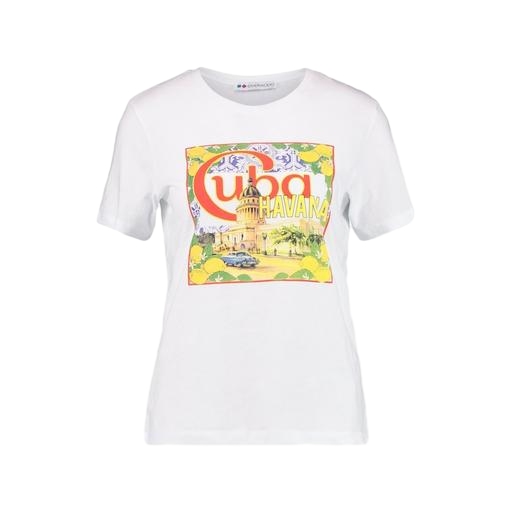
white roma print t-shirt, multicolor women's white mixed print t-shirt, multicolor women’s white large t-shirt, white background